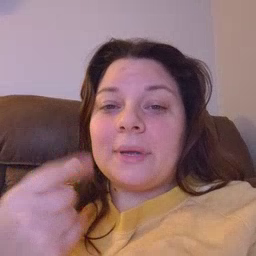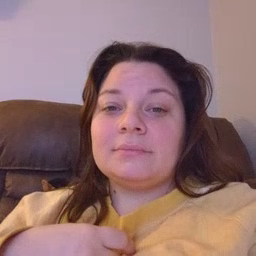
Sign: puppy